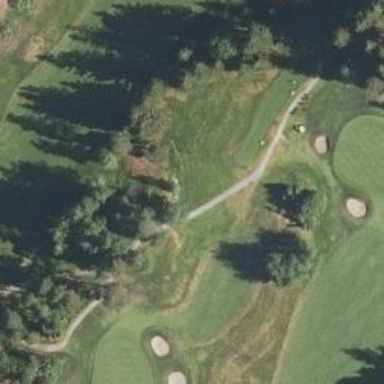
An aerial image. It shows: Pathway for golfing.